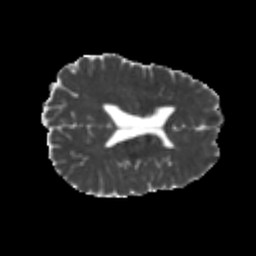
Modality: MD
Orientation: axial
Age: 21
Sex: male
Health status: healthy
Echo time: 0.074 s